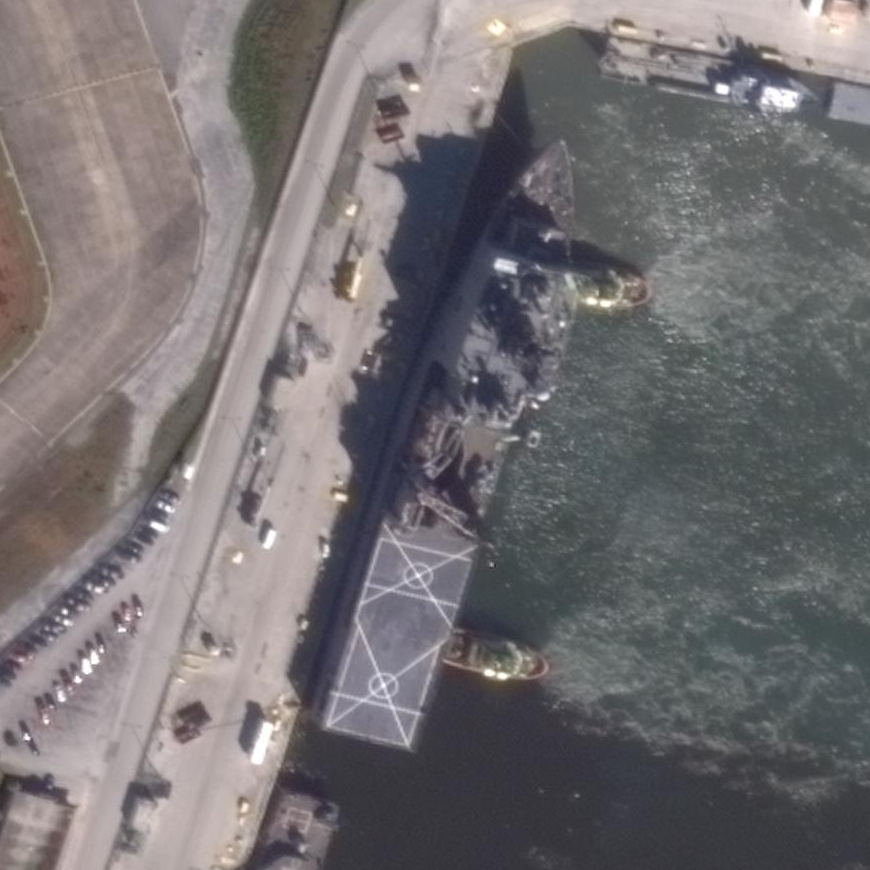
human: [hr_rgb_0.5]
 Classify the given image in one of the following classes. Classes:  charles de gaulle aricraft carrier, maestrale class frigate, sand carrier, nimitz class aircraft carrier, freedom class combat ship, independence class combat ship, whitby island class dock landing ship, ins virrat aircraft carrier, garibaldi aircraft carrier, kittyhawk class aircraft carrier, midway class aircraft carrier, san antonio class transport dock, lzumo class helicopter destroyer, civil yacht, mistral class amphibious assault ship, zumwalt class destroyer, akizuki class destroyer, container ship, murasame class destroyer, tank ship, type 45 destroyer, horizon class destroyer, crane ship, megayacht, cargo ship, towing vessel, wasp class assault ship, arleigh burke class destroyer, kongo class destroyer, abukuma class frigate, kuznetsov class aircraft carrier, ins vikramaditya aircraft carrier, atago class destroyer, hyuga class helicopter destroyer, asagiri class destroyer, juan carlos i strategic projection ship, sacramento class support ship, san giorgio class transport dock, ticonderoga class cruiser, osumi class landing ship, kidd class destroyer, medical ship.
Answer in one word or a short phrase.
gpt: Whitby Island class dock landing ship